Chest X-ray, AP view. Patient: 61 years old, sex F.
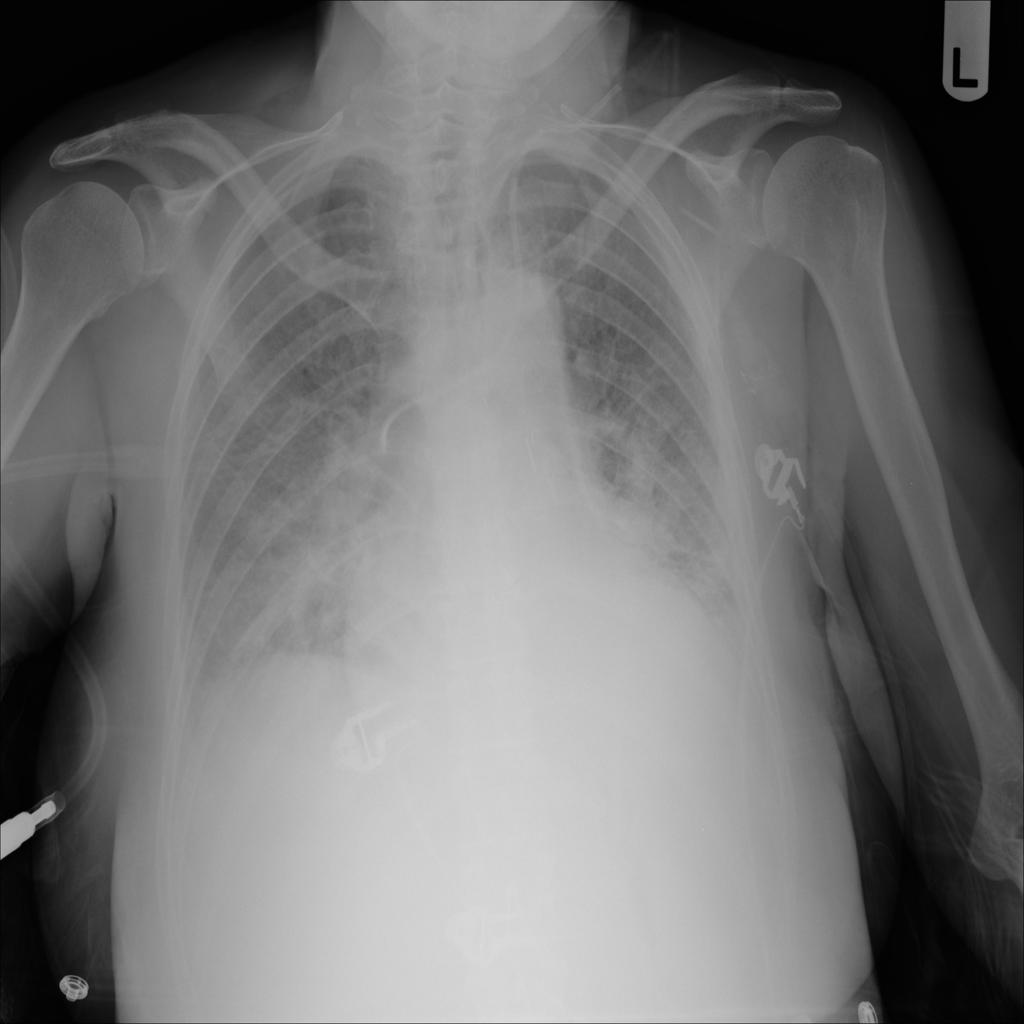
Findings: Consolidation, Edema